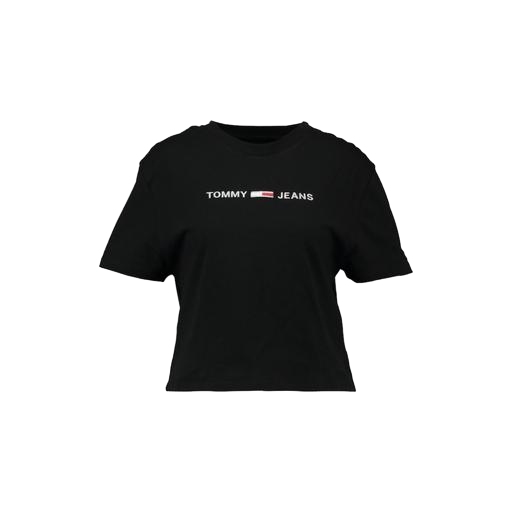
t-shirt twist graphic, graphic tee, graphic t, white background